Question: In my rails blog app, I may author the post body markdown (I am using redcarpet for markdown parsing with CodeRay for syntax highlighting).
I have a search page, which returns posts containing the search query string.
I use the <URL> to highlight queries:
'@post.body = highlight(@post.body, @query_phrase, highlighter: '<span class='highlighted'></span>'))'
And I use css to set the background to yellow on the highlighted class.
The post body is stored as entered in the textarea (as markdown, unconverted), and the markdown is processed while rendering readonly views like posts#show and search results.
The problem is when I search for the word 'ruby', where the entered markdown uses fenced code blocks with language name for syntax highlighting, the search result gets messed up.
Here is the body markdown:
'''
ruby
'''ruby
puts "Hello, world"
'''
'''
And here is the search result screenshot:

This is understandable, since the match 'ruby' after the fenced code block gets wrapped with the span and class for highlighting, but the markdown now sees
'''
'''<span class='highlighted'>ruby</span>
'''
and outputs the span as is.
And similar problems occur within code as well, where matches within the code also get wrapped and outputted with the span in the search result.
How do I avoid this, and have the search highlight the actual phrase in the outputted markdown, preferably without having to persist the markdown's html output?
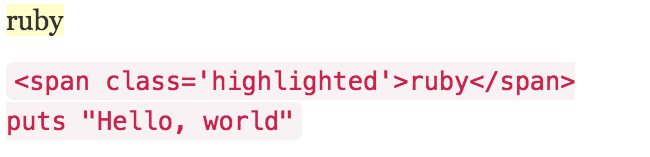
Answer: You should turn it into HTML first, and then pass it through 'highlight'.